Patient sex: F
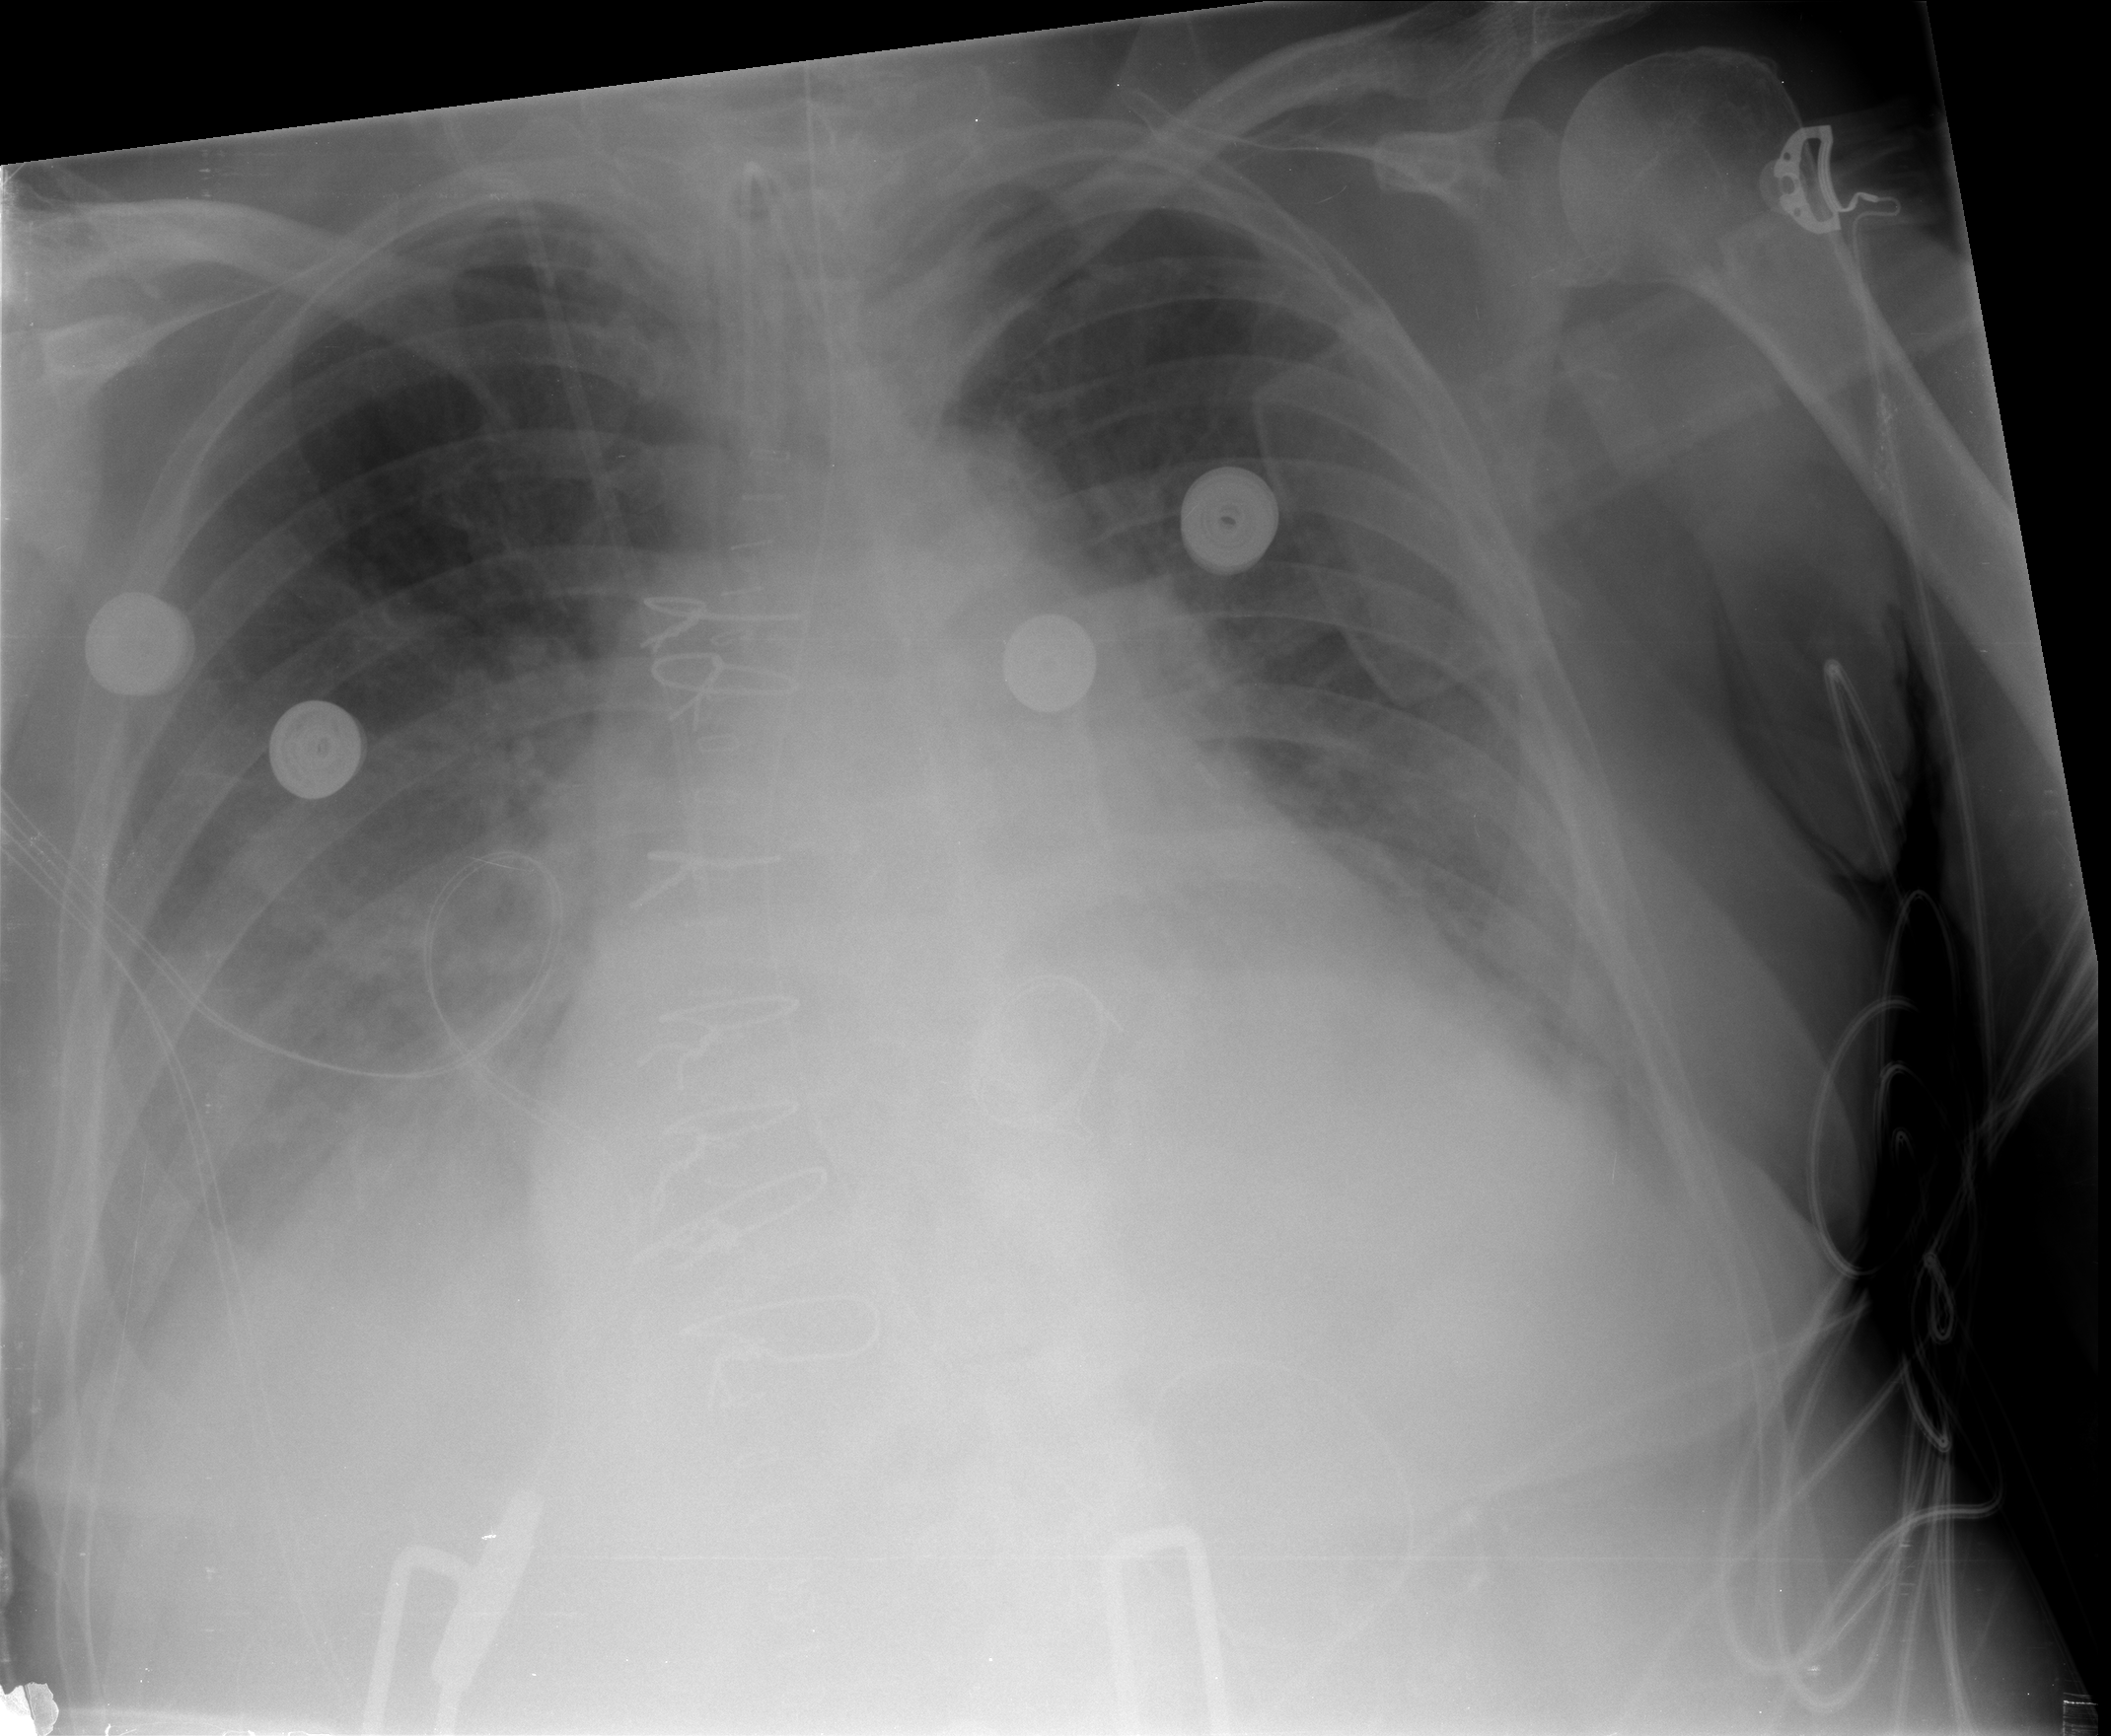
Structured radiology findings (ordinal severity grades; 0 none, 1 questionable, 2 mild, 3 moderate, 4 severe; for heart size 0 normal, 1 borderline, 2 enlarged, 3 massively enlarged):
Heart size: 2
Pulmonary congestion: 2
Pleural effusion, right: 2
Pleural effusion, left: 2
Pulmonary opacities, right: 1
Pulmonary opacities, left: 0
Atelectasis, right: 2
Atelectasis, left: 2